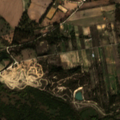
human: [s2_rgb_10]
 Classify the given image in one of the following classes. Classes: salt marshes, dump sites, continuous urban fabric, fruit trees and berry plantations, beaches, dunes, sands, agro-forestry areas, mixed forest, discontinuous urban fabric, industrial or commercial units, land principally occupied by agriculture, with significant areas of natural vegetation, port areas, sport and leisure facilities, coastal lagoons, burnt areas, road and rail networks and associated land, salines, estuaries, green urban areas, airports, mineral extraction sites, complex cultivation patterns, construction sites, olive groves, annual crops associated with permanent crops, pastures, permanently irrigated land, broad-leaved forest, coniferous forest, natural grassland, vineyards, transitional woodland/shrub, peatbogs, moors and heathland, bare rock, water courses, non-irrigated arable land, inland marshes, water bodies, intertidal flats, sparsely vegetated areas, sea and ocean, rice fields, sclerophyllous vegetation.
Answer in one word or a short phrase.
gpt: permanently irrigated land, complex cultivation patterns, land principally occupied by agriculture, with significant areas of natural vegetation, agro-forestry areas, broad-leaved forest, inland marshes